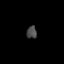
Tissue: skin
Cell type: Fibroblasts
Senescence score: 0.7732
Nuclear area (px): 123
Mean DAPI intensity: 73.098